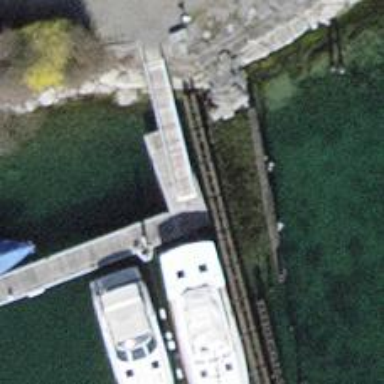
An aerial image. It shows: Man-made pier.